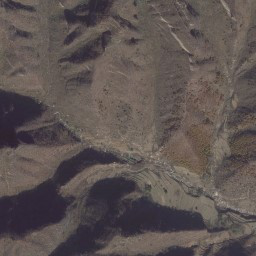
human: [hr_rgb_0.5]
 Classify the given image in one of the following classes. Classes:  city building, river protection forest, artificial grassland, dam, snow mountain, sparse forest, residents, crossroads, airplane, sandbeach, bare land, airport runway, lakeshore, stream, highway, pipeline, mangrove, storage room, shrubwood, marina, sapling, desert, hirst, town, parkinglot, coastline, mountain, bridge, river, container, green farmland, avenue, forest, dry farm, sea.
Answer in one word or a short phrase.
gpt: mountain